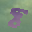
Label: 8